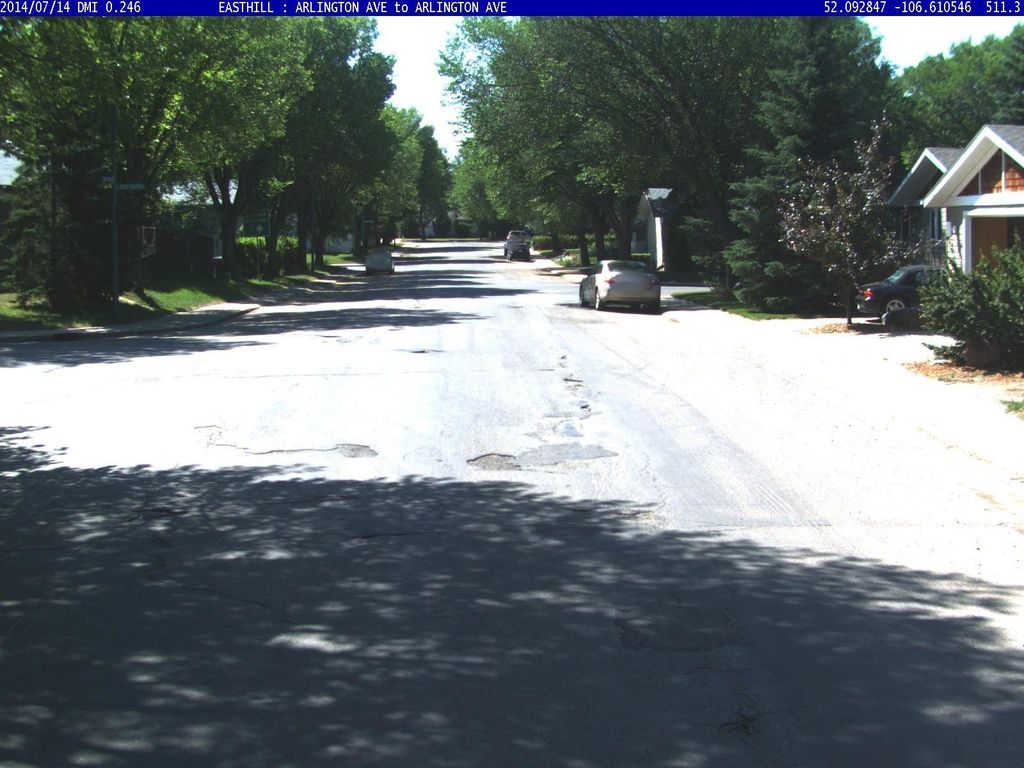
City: saskatoon